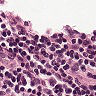
Metastatic tissue present: no